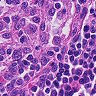
Metastatic tissue present: no